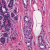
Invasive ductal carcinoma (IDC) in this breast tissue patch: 0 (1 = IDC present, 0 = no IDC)